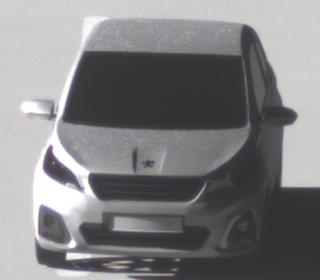
Make: Peugeot
Model: 108 1.0 VTi 68
Detailed model: 108
Model produced from: 2015/03
Model produced until: 2016/10
Doors: 3
Color: white
Road condition: dry road
Daytime: morning or afternoon
Contrast: high contrast